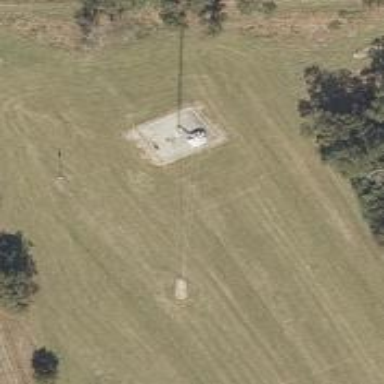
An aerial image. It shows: Man-made mast used for communication purposes.